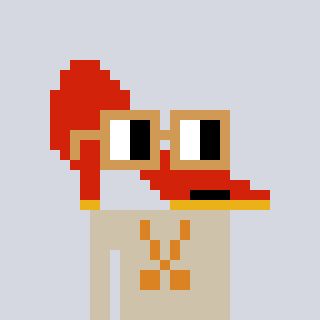
a pixel art character with square brown glasses, a highheel-shaped head and a bege-colored body on a cool background